Question:
Please neglect any other arrow excluding the single simple arrow on which 1..1 or anything like that is written at the end
I have refered to many websites and many books giving introductions to UML 2.0
and i came across two conventions used
when two classes are connected by a single line without arrow and either 1..1, 1..*, etc is written at the end of line, then
Assuming that at the end of line joining purchasePlan and User the term is 1..* not 0..*
1) according to one convention we create PurchasePlan object's array in User class according to diagram and one object of User in PurchasePlan
2) according to second convention we create only array of objects of purchaseplan in User, but not user's object in PurchasePlan
So which convention is the most widely used or the standard one?
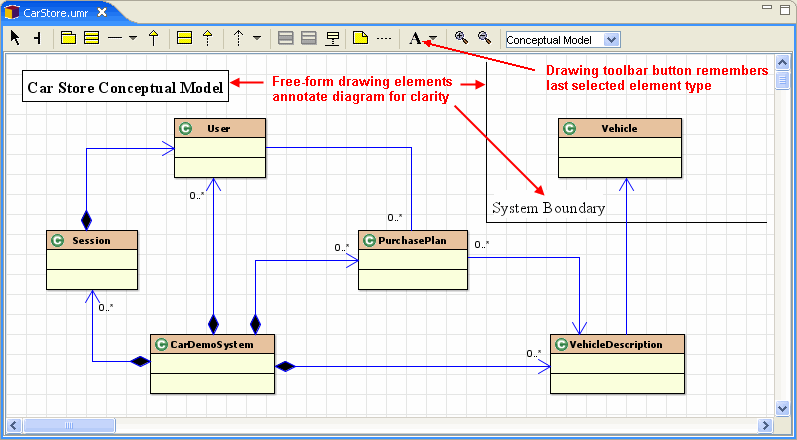
Answer: What you are looking at there is a <URL> is appropriate for this relationship. If the association had an arrow then the second approach would apply.
The <URL> in order to adhere to the bi-directional relationship; this rejects the possibility of "orphaned" purchase plans.